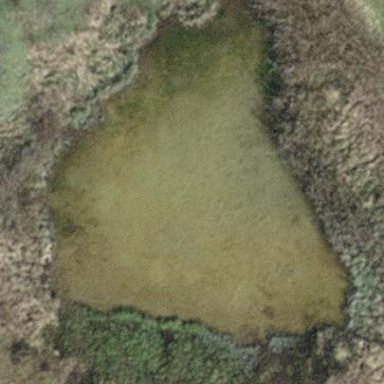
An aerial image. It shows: Peaceful pond surrounded by nature.